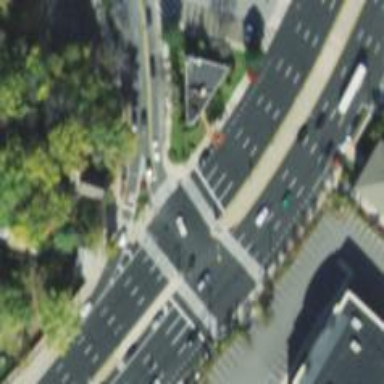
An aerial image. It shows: Footway located on traffic island.